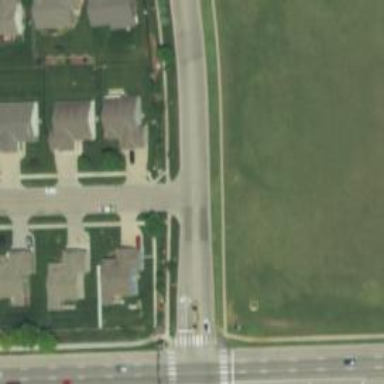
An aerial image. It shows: Unmarked road crossing.